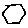
Label: hexagon